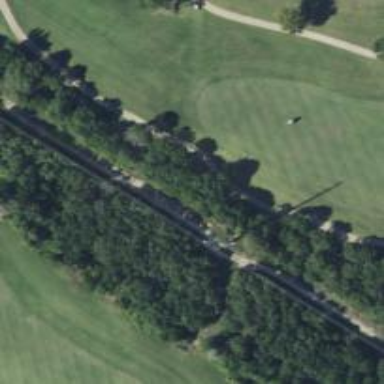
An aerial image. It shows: Path for both roads and golfers.